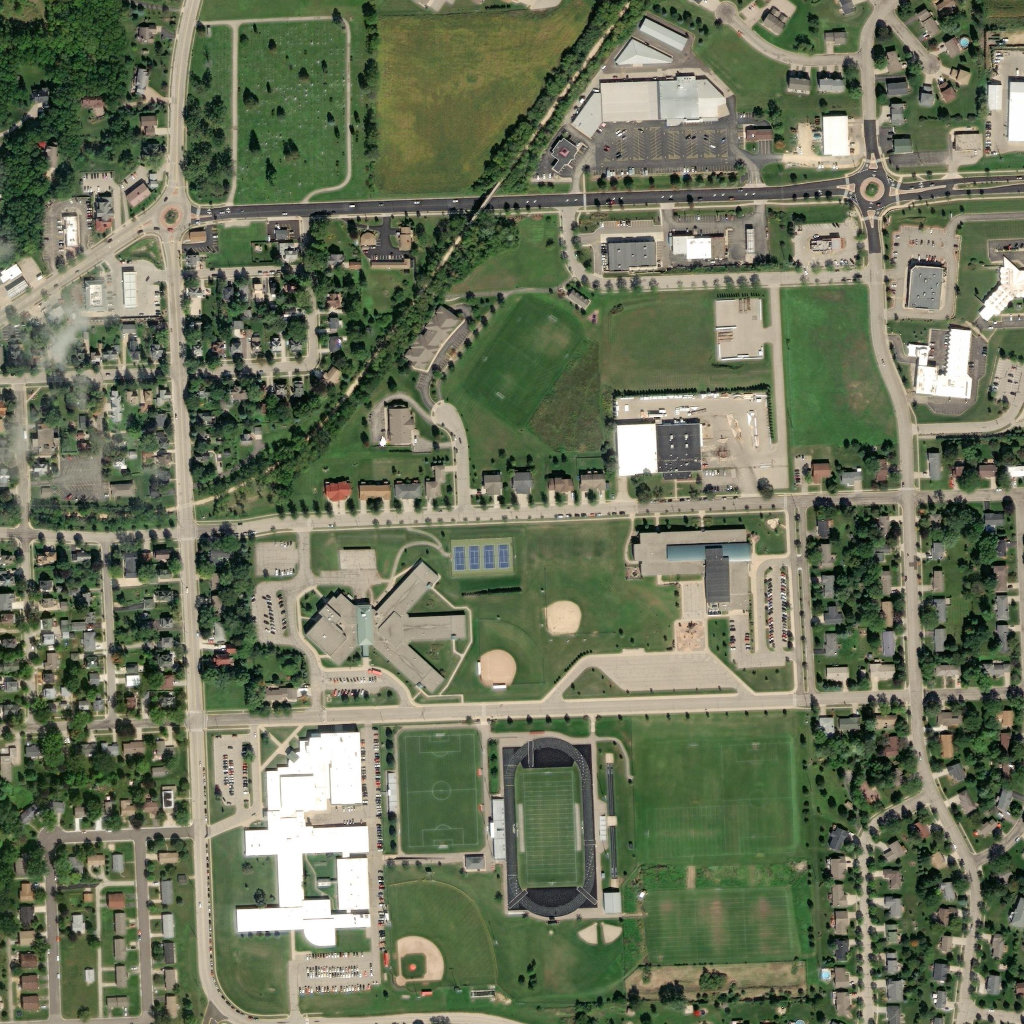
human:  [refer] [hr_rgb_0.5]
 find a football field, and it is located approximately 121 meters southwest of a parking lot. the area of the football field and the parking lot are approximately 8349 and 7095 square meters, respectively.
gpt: <box>[[39, 71, 46, 82, 0]]</box>

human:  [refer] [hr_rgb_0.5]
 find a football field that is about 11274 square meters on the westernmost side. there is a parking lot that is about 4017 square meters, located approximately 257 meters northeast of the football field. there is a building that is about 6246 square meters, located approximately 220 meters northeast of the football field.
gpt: <box>[[38, 70, 47, 83, 0]]</box>

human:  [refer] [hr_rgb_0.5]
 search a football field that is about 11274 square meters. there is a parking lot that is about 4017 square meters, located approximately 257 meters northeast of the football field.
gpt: <box>[[38, 70, 47, 83, 0]]</box>

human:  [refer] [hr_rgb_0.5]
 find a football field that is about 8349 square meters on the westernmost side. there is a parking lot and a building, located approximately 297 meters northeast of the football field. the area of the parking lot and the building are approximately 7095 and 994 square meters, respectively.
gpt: <box>[[39, 71, 46, 82, 0]]</box>